Question: i need to use sat solver for checking satisfiability of boolean expressions..
I have complex boolean expression like this

is there any automatic cnf file converter so that i can give it straight to sat solver?
I read the cnf format file.. but how to express this expression in .cnf file? i get confused when there is a conjunction inside the paranthesis and how to express --> and <-> ? please help me
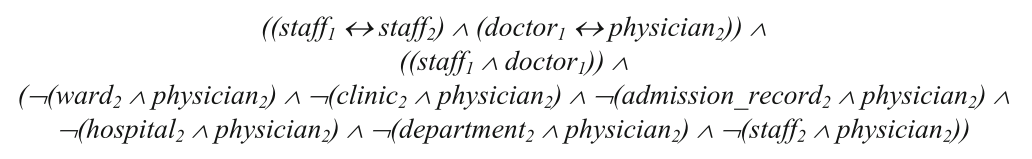
Answer: There are a couple of solutions.
<URL> is an open source tool which I believe includes a separate 'propositional logic to CNF' converter.
More generally, you could also use a tool that supports propositional logic natively; some examples include <URL>.